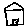
Label: house